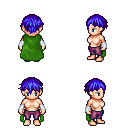
a pixel art fantasy rpg character, female body template, human, light skin, green cape, magenta pants, blue short bangs hairstyle, white cloth bracers, four views (front, back, left, right), 2x2 character sprite sheet, small pixel art, hard edges, no anti-aliasing